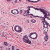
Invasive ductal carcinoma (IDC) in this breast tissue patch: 0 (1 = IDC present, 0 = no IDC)